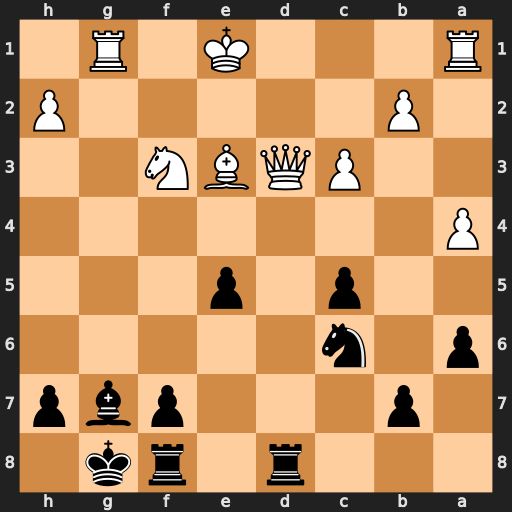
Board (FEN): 3r1rk1/1p3pbp/p1n5/2p1p3/P7/2PQBN2/1P5P/R3K1R1
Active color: b
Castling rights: Q
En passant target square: -
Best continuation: Rxd3 Bh6 Rxf3